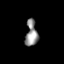
Tissue: prostate
Cell type: Myeloid cells
Senescence score: 0.7645
Nuclear area (px): 307
Mean DAPI intensity: 143.928